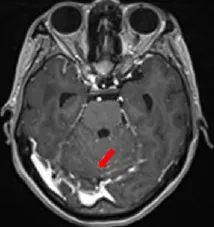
MRI changes in leptomeningeal metastasis before and after treatment. (A-C) MRI images of leptomeningeal metastasis in September 2021 showing significant thickening and pronounced enhancement of the meninges in the cerebellum.
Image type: radiology (mri)